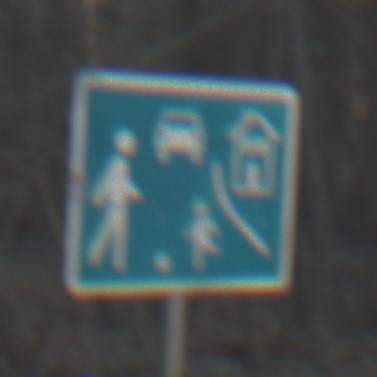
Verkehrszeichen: BeginnVerkehrsberuhigterBereich
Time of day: SunriseSunset
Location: Outdoor (Nature)
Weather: Clear
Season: Winter
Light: Natural